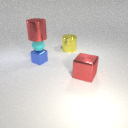
small blue metal cube in front of large yellow metal cylinder